Question: I am trying to show elements in a list view using Fragments. I created my custom view as follow

'''
<?xml version="1.0" encoding="utf-8"?>
<RelativeLayout xmlns:android="http://schemas.android.com/apk/res/android"
xmlns:tools="http://schemas.android.com/tools"
android:layout_width="fill_parent"
android:layout_height="wrap_content"
android:orientation="horizontal"
android:padding="5dip" >
<!-- ListRow Left sied Thumbnail image -->
<LinearLayout
android:id="@+id/thumbnail"
android:layout_width="wrap_content"
android:layout_height="wrap_content"
android:layout_alignParentLeft="true"
android:layout_marginRight="5dip"
android:padding="3dip" >
<ImageView
android:id="@+id/list_image"
android:layout_width="50dip"
android:layout_height="50dip"
android:contentDescription="@string/image_desc"/>
</LinearLayout>
<!-- Menu name -->
<TextView
android:id="@+id/menu_name"
android:layout_width="wrap_content"
android:layout_height="wrap_content"
android:layout_alignTop="@+id/thumbnail"
android:layout_toRightOf="@+id/thumbnail"
android:text="@string/menu_name"
android:textColor="#040404"
android:textSize="15sp"
android:textStyle="bold"
android:typeface="sans" />
<!-- Description -->
<TextView
android:id="@+id/description"
android:layout_width="fill_parent"
android:layout_height="wrap_content"
android:layout_alignBottom="@+id/thumbnail"
android:layout_below="@id/menu_name"
android:layout_marginTop="1dip"
android:layout_toRightOf="@+id/thumbnail"
android:text="@string/description"
android:textColor="#343434"
android:textSize="10sp"
tools:ignore="SmallSp" />
<!-- Price -->
<TextView
android:id="@+id/price"
android:layout_width="wrap_content"
android:layout_height="wrap_content"
android:layout_alignParentRight="true"
android:layout_alignTop="@id/menu_name"
android:layout_marginRight="5dip"
android:gravity="right"
android:text="@string/price"
android:textColor="#10bcc9"
android:textSize="10sp"
android:textStyle="bold"
tools:ignore="SmallSp" />
</RelativeLayout>
'''
In fragment.xml file, I simply put a list view inside a linear layout
'''
<LinearLayout xmlns:android="http://schemas.android.com/apk/res/android"
xmlns:tools="http://schemas.android.com/tools"
android:id="@+id/LinearLayout1"
android:layout_width="match_parent"
android:layout_height="match_parent"
android:orientation="vertical">
<ListView
android:id="@+id/listView1"
android:layout_width="match_parent"
android:layout_height="match_parent" >
</ListView>
</LinearLayout>
'''
I have an array of menu objects, that has the necessary fields to populate list_row.xml like menu name, description, price and image. I couldn't find a way to fill fragment.xml's listView with the list_row elements. Any help or idea would be appreciated.
I think in fragment.xml instead of 'android:id="@+id/listView1"' field, I have to write 'android:id="@id/list"' since I'm using ListFragment
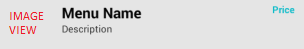
Answer: I solved my problem (as system32 suggests on comment) creating a CustomArrayAdapter class, and setting it as the adapter for my listView.
First I changed 'android:id="@+id/listView1"' to 'android:id="@android:id/list"' in fragment.xml.
'''
public class CustomArrayAdapter extends ArrayAdapter<Menu> {
Context context;
public CustomArrayAdapter(Context context, int textViewResourceId, List<Menu> objects) {
super(context, textViewResourceId, objects);
// TODO Auto-generated constructor stub
this.context = context;
}
/*private view holder class*/
private class ViewHolder {
ImageView imageView;
TextView txtMenuName;
TextView txtMenuDesc;
TextView txtPrice;
}
public View getView(int position, View convertView, ViewGroup parent) {
ViewHolder holder = null;
Menu rowItem = getItem(position);
LayoutInflater mInflater = (LayoutInflater) context
.getSystemService(Activity.LAYOUT_INFLATER_SERVICE);
if (convertView == null) {
convertView = mInflater.inflate(R.layout.list_row, null);
holder = new ViewHolder();
holder.txtMenuName = (TextView) convertView.findViewById(R.id.menu_name);
holder.txtMenuDesc = (TextView) convertView.findViewById(R.id.description);
holder.txtPrice = (TextView) convertView.findViewById(R.id.price);
holder.imageView = (ImageView) convertView.findViewById(R.id.list_image);
convertView.setTag(holder);
} else
holder = (ViewHolder) convertView.getTag();
holder.txtMenuDesc.setText(rowItem.getDescription());
holder.txtMenuName.setText(rowItem.getName());
holder.txtPrice.setText(String.valueOf(rowItem.getPrice()) + " TL");
//holder.imageView.setImageResource(rowItem.getImageId());
return convertView;
}
}
'''
Then I use it in my Fragment class
'''
public static class Fragment extends ListFragment {
/**
* The fragment argument representing the section number for this
* fragment.
*/
public static final String ARG_SECTION_NUMBER = "section_number";
private ListView listView;
private ArrayList<Menu> menuItems;
private CustomArrayAdapter mAdapter;
@Override
public View onCreateView(LayoutInflater inflater, ViewGroup container,
Bundle savedInstanceState) {
View rootView = inflater.inflate(R.layout.fragment,
container, false);
listView = (ListView) rootView.findViewById(android.R.id.list);
return rootView;
}
@Override
public void onActivityCreated(Bundle savedInstanceState) {
super.onActivityCreated(savedInstanceState);
int num = getArguments().getInt(ARG_SECTION_NUMBER);
// GlobalList is a class that holds global variables, arrays etc
// getMenuCategories returns global arraylist which is initialized in GlobalList class
menuItems = GlobalList.getMenuCategories().get(num).getMenu();
mAdapter = new CustomArrayAdapter(getActivity(), android.R.id.list, menuItems);
listView.setAdapter(mAdapter);
}
}
'''